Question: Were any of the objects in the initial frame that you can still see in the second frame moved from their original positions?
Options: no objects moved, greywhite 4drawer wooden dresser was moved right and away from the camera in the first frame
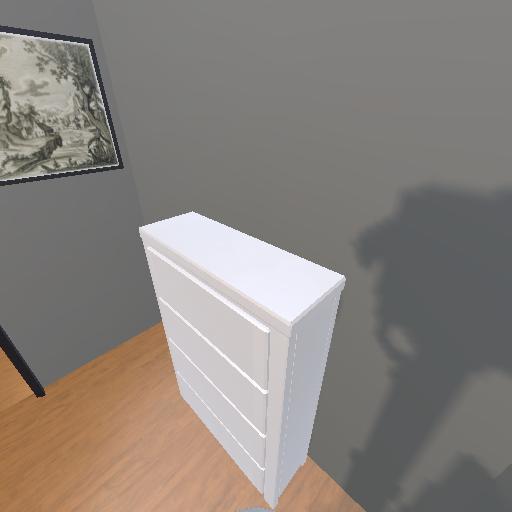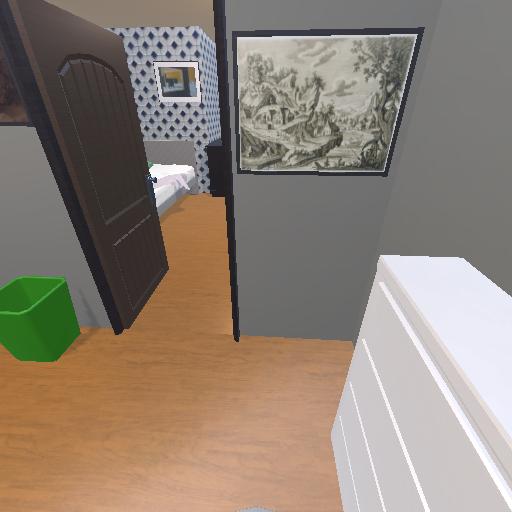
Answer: no objects moved